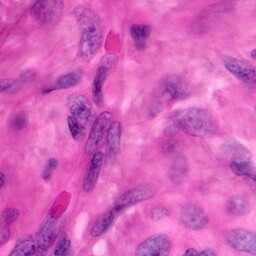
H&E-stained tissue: Pancreatic